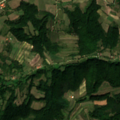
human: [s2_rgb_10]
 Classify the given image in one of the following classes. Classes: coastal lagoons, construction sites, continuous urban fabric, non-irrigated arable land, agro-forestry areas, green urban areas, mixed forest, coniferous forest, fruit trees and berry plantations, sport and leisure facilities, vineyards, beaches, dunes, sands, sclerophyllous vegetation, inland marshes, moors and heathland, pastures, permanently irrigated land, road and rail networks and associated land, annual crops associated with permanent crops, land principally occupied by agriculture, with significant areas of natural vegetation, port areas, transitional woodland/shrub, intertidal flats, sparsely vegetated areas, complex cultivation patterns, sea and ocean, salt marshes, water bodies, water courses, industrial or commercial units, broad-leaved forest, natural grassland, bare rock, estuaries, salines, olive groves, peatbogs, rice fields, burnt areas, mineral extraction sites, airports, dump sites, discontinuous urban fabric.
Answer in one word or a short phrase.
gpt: complex cultivation patterns, land principally occupied by agriculture, with significant areas of natural vegetation, broad-leaved forest, mixed forest